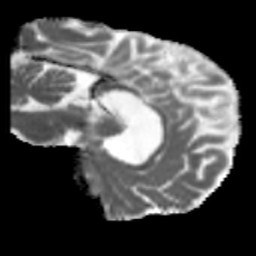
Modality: MD
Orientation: sagittal
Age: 31
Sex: female
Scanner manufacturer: siemens
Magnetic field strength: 3 T
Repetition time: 5.47 s
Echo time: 0.0854 s